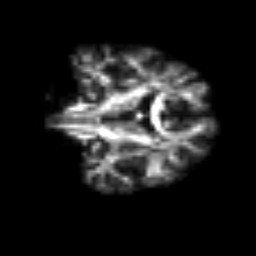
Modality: FA
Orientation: coronal
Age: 70
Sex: male
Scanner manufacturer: siemens
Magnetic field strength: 3 T
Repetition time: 3.2 s
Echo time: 0.081 s